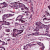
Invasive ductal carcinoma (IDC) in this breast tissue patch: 1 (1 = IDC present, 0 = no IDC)